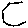
Label: hexagon